Field crop: maize
Growth stage: 2
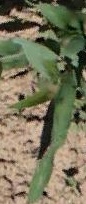
Species: maize